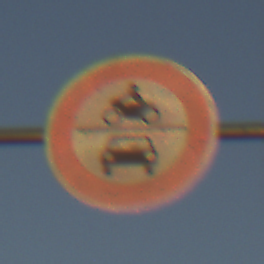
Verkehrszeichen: VerbotKraftfahrzeuge
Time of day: SunriseSunset
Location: Outdoor (Nature)
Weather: Clear
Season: NotSpecified
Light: Natural